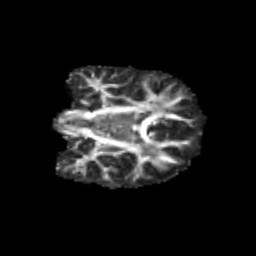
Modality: FA
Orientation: coronal
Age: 14
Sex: female
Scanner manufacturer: siemens
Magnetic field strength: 3 T
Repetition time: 3.8 s
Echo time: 0.07 s